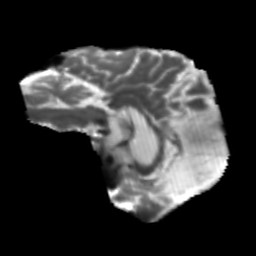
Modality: T2w
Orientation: sagittal
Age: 57
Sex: male
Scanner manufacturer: siemens
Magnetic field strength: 3 T
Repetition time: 5.25 s
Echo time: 0.08 s